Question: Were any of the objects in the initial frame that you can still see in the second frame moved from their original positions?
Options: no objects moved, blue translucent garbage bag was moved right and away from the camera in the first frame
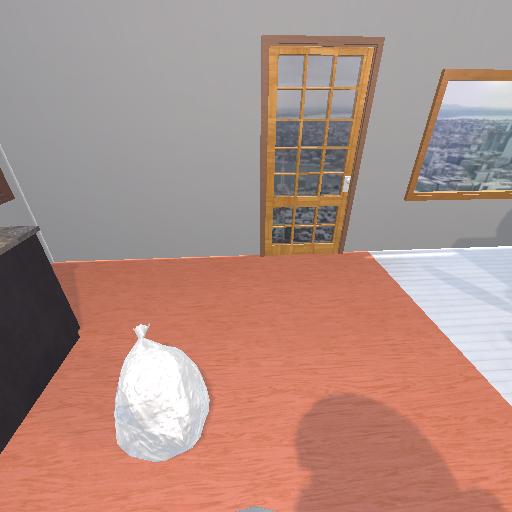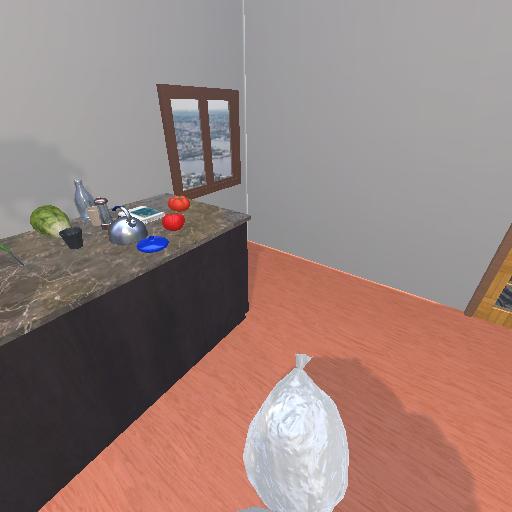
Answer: no objects moved